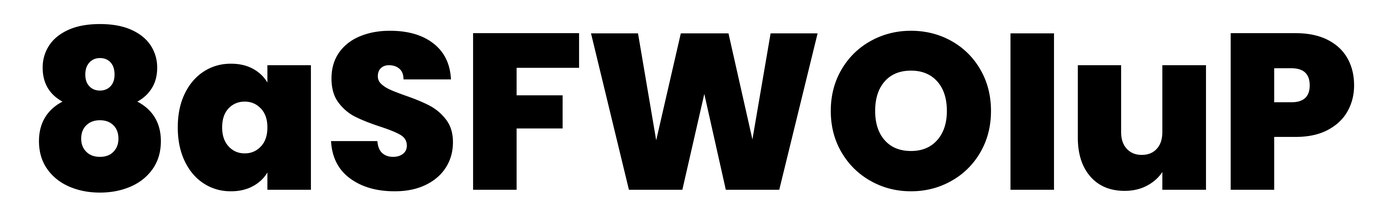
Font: Poppins-ExtraBold